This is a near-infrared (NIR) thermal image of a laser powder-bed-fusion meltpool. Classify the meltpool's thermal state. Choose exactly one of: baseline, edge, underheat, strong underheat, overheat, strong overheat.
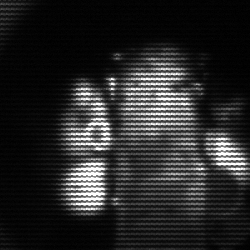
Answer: strong underheat